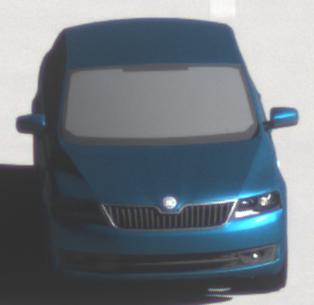
Make: Skoda
Model: Rapid
Detailed model: Rapid 1.2 Active Limousine
Model produced from: 2012/10
Model produced until: 2015/04
Doors: 5
Color: blue
Road condition: dry road
Daytime: morning or afternoon
Contrast: high contrast